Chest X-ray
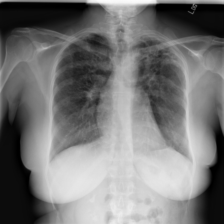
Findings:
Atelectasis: negative
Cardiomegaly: negative
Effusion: negative
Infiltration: negative
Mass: negative
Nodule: negative
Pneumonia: negative
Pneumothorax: negative
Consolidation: negative
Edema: negative
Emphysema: negative
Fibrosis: negative
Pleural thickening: negative
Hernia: negative